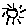
Label: sun